Question: I have a UICollectionView that has a bunch of cells. When I select these cells, they change color to look as if they have clearly been selected and I append that hashtag.hashtag_name (String) to my hashtagsArray. If I tap a category (fashion, food, hobbies or music), I append another array to that index path to give the user the cells for that specific category as you can see in my image example below.
What I would like is if I tap a already SELECTED cell to UNSELECT it, for that hashtag.hashtag_name to be removed from my hashtagArray. The issue is that the indexPath for the array that I add in is completely different to the array indexPath when I append it into the hashtagArray so I cannot remove it by calling 'self.hashtagArray.remove(Int)'. Here's my code...

'''
import UIKit
class Hashtag: NSObject {
var hashtag_name: String?
var hashtag_color: String?
}
import UIKit
private let reuseIdentifier = "Cell"
class HashtagView: UICollectionViewController, UICollectionViewDelegateFlowLayout {
var hashtagArray: [String] = []
var categoriesArray = [Hashtag]()
var fashionArray = [Hashtag]()
var isFashionSelected: Bool = false
var fashionArrayCount: [Int] = []
override func viewDidLoad() {
super.viewDidLoad()
self.navigationController?.navigationBar.tintColor = .white
navigationItem.title = "Hashtag"
self.collectionView?.backgroundColor = .white
self.collectionView?.register(HashtagCell.self, forCellWithReuseIdentifier: reuseIdentifier)
self.collectionView?.contentInset = UIEdgeInsetsMake(10, 0, 0, 0)
handleFetchCategories()
handleFetchFashionHashtags()
}
func insertCategoryAtIndexPath(element: [Hashtag], index: Int) {
categoriesArray.insert(contentsOf: element, at: index)
}
override func collectionView(_ collectionView: UICollectionView, didSelectItemAt indexPath: IndexPath) {
let cell = self.collectionView?.cellForItem(at: indexPath) as! HashtagCell
let hashtag = categoriesArray[indexPath.item]
if hashtag.hashtag_name == "FASHION" && isFashionSelected == false {
self.isFashionSelected = true
self.insertCategoryAtIndexPath(element: self.fashionArray, index: indexPath.item + 1)
self.collectionView?.reloadData()
} else if hashtag.hashtag_name == "FASHION" && isFashionSelected == true {
self.isFashionSelected = false
self.categoriesArray.remove(at: self.fashionArrayCount)
self.collectionView?.reloadData()
}
if hashtag.hashtag_name != "FASHION" && hashtag.hashtag_name != "FOOD" && hashtag.hashtag_name != "HOBBIES" && hashtag.hashtag_name != "MUSIC" {
if cell.isCellSelected == false {
cell.isCellSelected = true
if self.hashtagArray.contains(hashtag.hashtag_name!) {
cell.backgroundColor = .white
cell.hashtagLabel.textColor = greenColor
cell.layer.borderColor = greenColor.cgColor
} else {
self.hashtagArray.append(hashtag.hashtag_name!)
}
cell.backgroundColor = .white
cell.hashtagLabel.textColor = greenColor
cell.layer.borderColor = greenColor.cgColor
} else if cell.isCellSelected == true {
cell.isCellSelected = false
// REMOVE UNSELECTED CELL FROM ARRAY.
cell.backgroundColor = greenColor
cell.hashtagLabel.textColor = .white
cell.layer.borderColor = greenColor.cgColor
}
}
}
'''
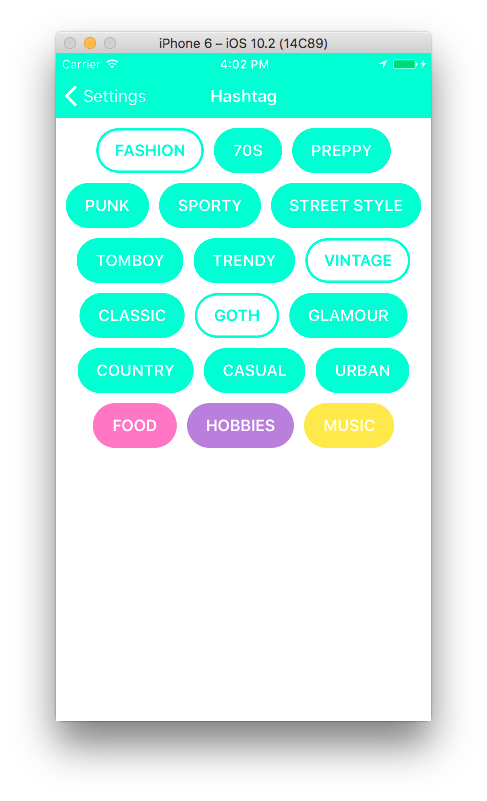
Answer: You can use the index(of: ) method on the array to get the index
'''
if let index = hashtagArray.index(of: "SOMESTRING") {
hashtagArray.remove(at: index)
}
'''